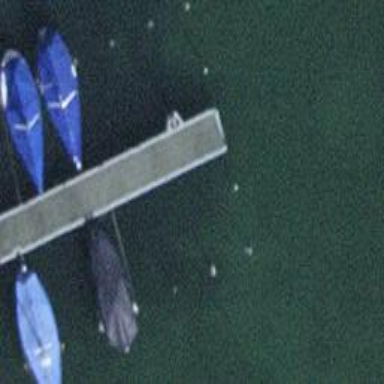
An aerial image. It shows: Pier located along footway.